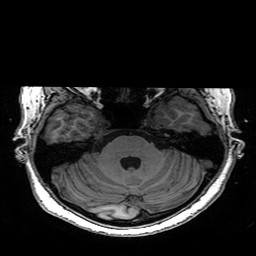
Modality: T1w
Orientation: coronal
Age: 20
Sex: female
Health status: healthy